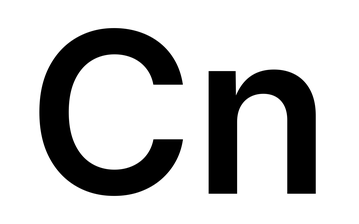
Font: Inter_SemiBold